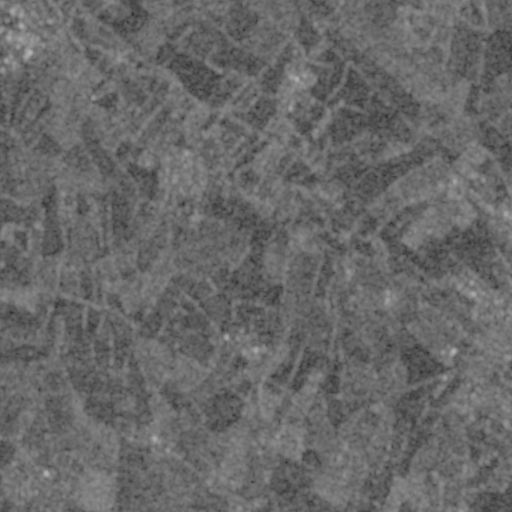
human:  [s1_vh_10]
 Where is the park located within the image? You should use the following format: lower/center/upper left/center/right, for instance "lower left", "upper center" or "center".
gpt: The park is located in the lower right of the image.
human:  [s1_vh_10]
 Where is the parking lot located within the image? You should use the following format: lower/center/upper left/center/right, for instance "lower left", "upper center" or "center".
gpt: The parking lot is located in the lower right of the image.
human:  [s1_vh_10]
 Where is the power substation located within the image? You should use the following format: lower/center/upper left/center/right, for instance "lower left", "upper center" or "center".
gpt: The power substation is located in the right of the image.
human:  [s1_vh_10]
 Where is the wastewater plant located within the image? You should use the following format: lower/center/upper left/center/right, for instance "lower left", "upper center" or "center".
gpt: The wastewater plant is located in the lower right of the image.
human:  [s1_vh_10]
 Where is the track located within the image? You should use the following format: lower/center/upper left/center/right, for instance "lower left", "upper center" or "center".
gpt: There is no track in the image.

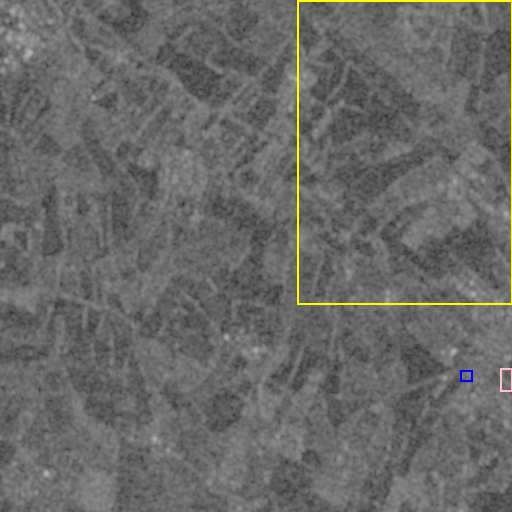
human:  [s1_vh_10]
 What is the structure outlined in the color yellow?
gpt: The structure outlined in yellow is a crop field.
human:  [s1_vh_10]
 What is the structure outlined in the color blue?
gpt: The structure outlined in blue is a park.
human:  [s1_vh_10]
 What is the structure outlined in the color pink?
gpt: The structure outlined in pink is a wastewater plant.
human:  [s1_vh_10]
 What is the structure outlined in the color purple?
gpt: There is no purple outline.